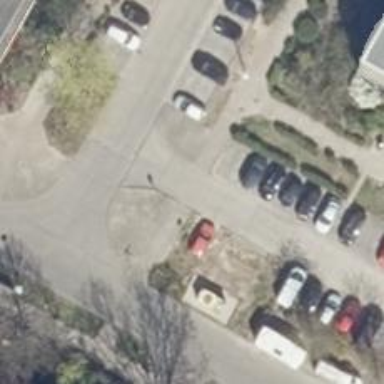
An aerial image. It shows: Parking aisle with concrete surface.